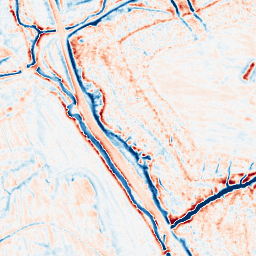
Category: multiscale
Decomposition family: dog_multiscale
Decomposition parameters: sigma_ratio: 1.4
n_scales: 5
base_sigma: 0.5
Upsampling method: lanczos
Upsampling parameters: scale: 4
Upsampling scale: 4